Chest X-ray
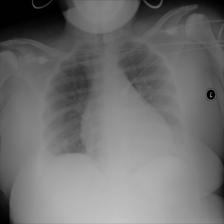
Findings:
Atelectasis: negative
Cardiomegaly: positive
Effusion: negative
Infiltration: negative
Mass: negative
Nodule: negative
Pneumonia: negative
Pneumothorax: negative
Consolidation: negative
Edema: negative
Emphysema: negative
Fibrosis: negative
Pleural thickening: negative
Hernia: negative